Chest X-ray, AP view. Patient: 40 years old, sex F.
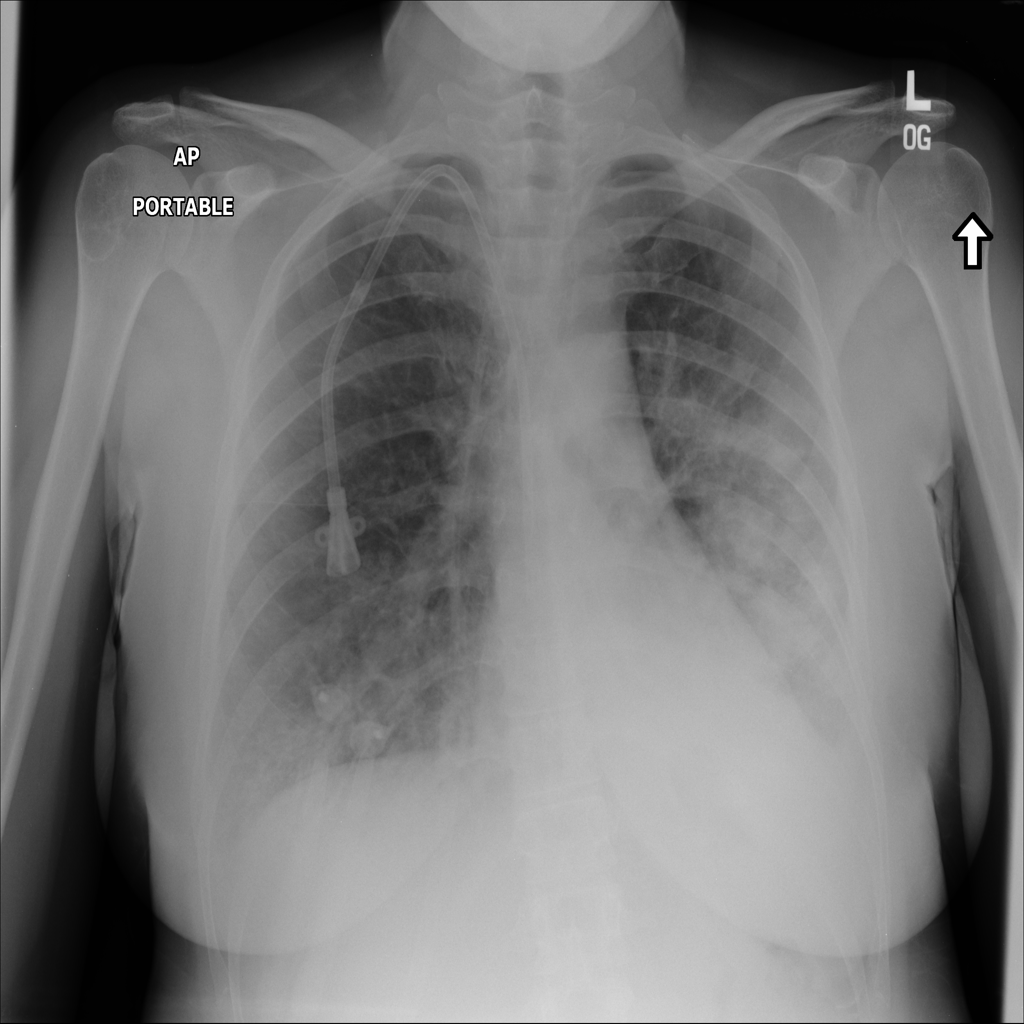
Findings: Edema, Infiltration, Pneumonia